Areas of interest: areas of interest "Soccer Field"
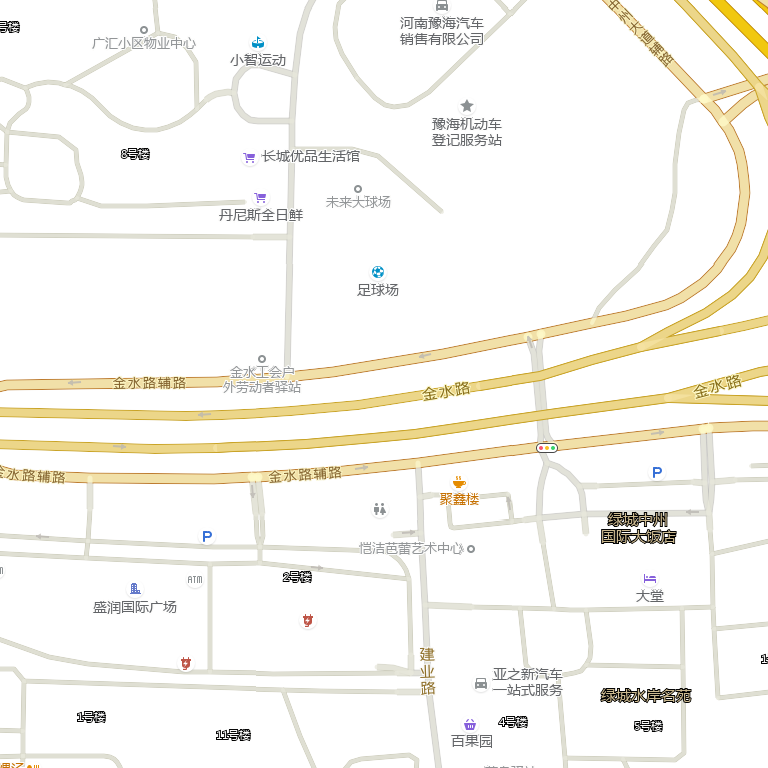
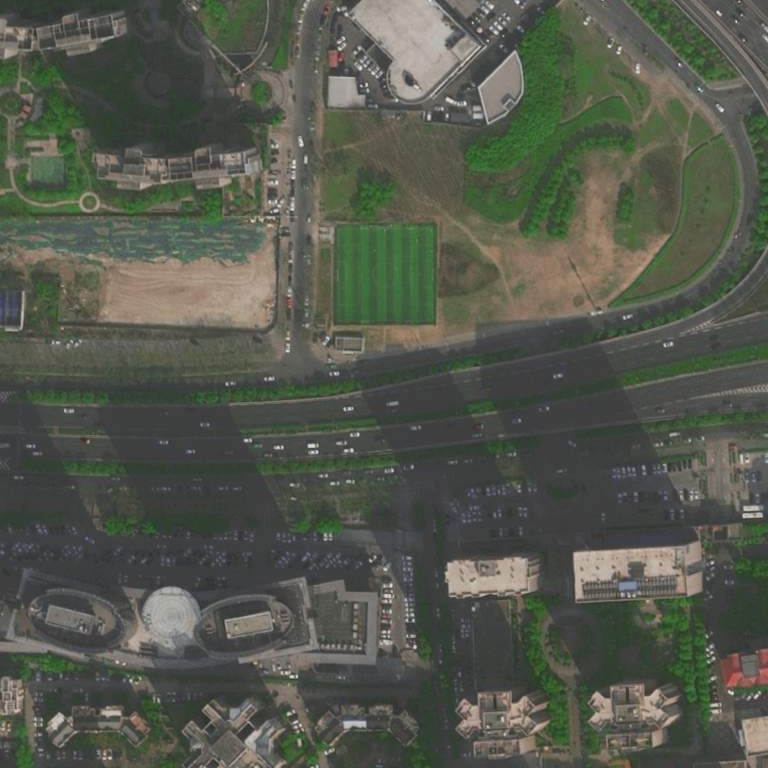